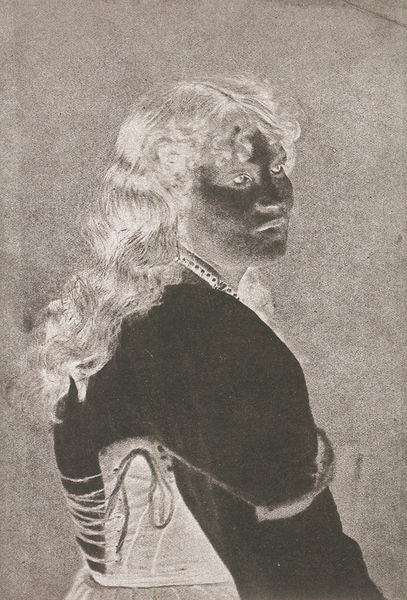
Titel: Femme en corset
Künstler: Henri Le Secq
Schlagwörter: mädchen, frau, porträt, rückenansicht, foto, fotografie, negativ, corsage